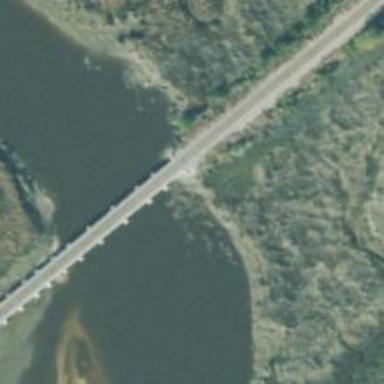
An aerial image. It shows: Railway bridge.